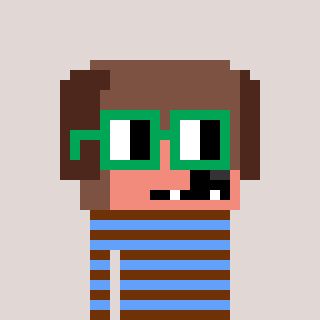
a pixel art character with square green glasses, a dog-shaped head and a blue-colored body on a warm background